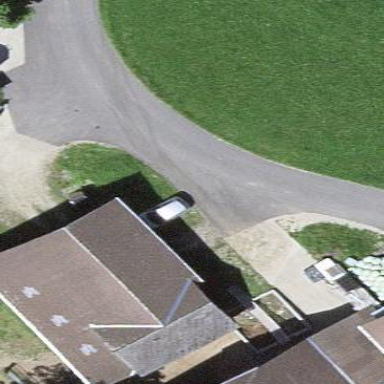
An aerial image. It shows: Rural barn.